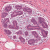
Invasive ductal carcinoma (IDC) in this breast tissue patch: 0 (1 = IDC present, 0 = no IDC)